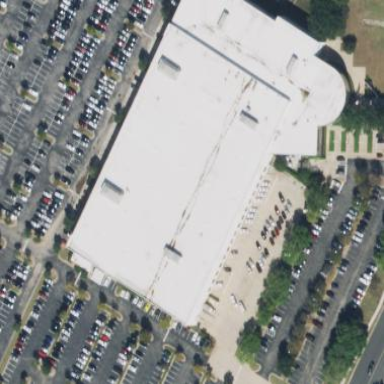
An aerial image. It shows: Commercial building.